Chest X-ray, PA view. Patient: 45 years old, sex M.
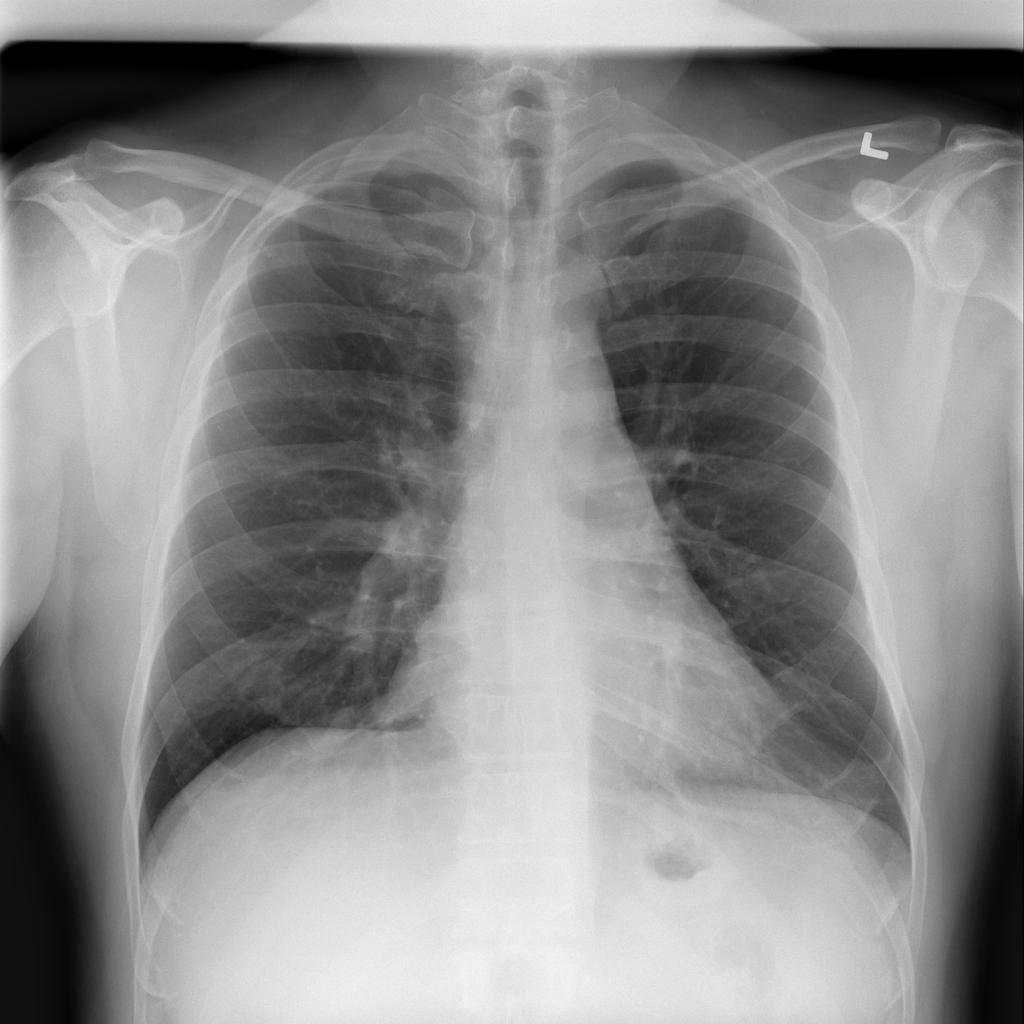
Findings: No Finding